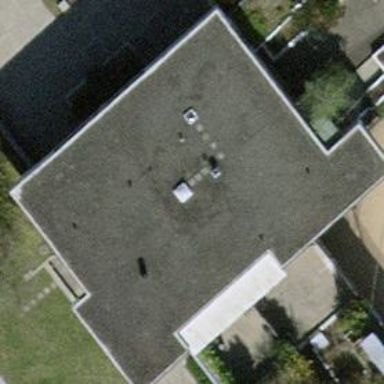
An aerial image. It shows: Sports centre building.